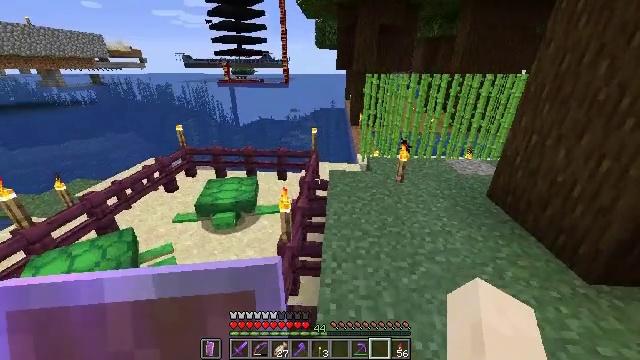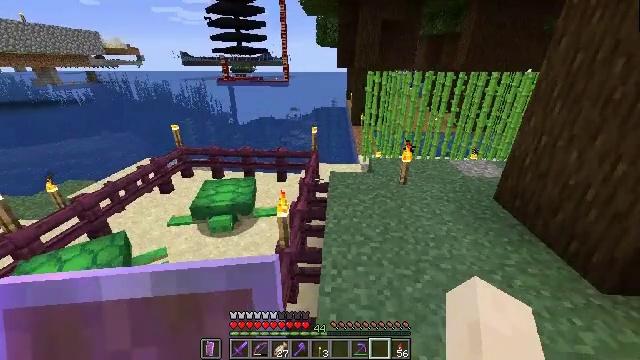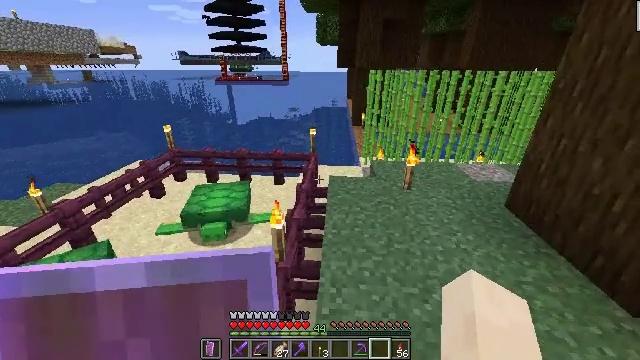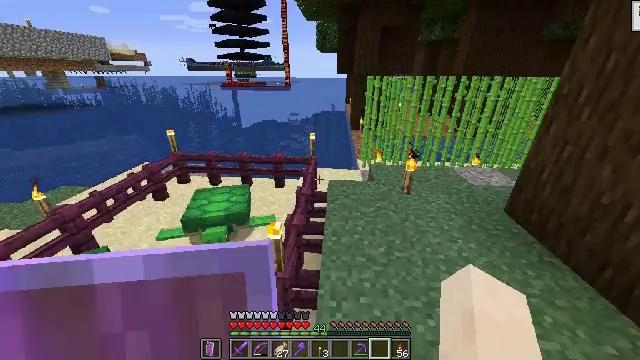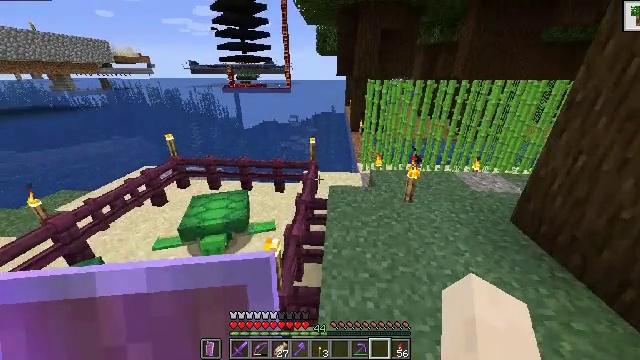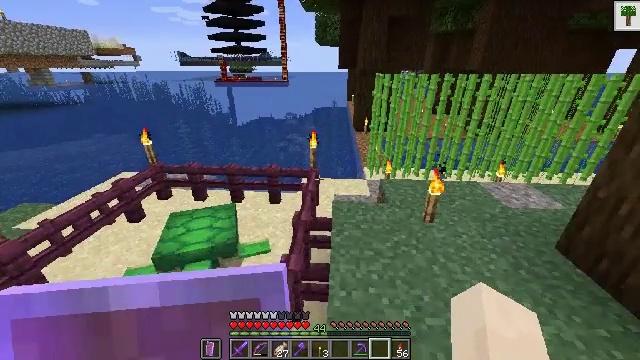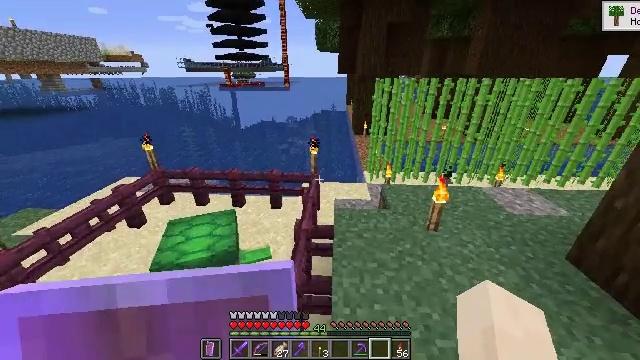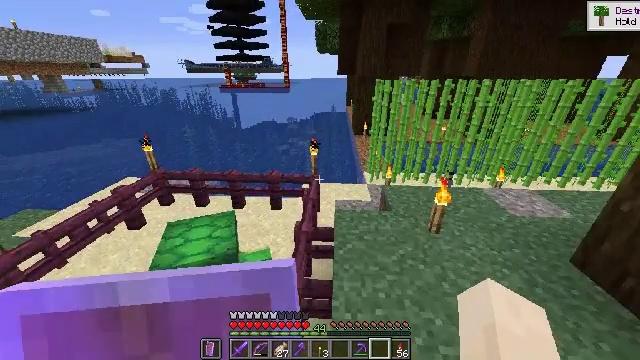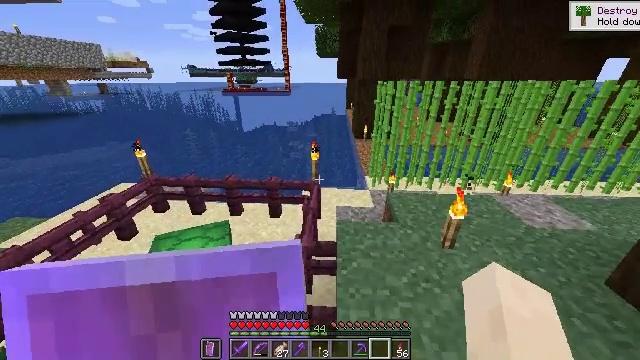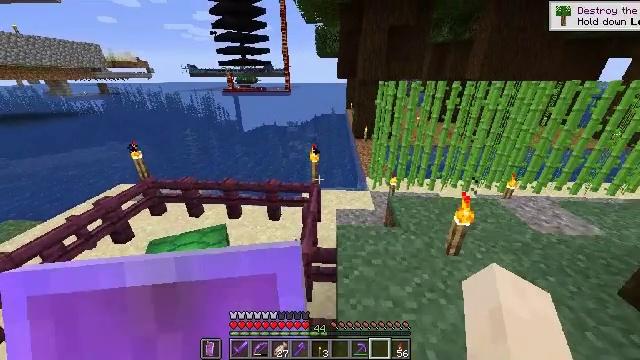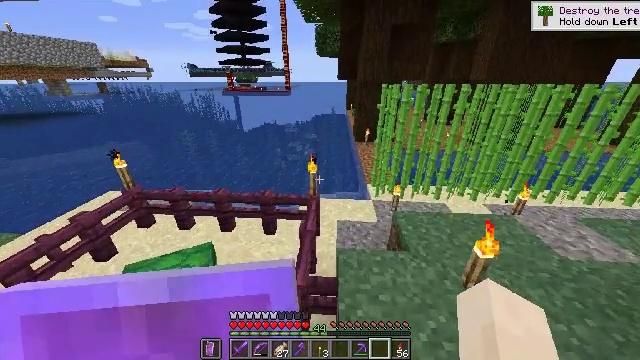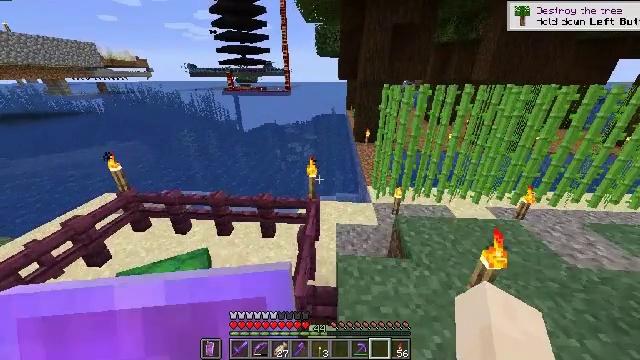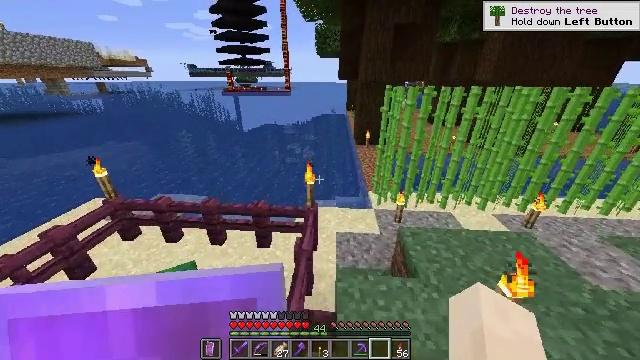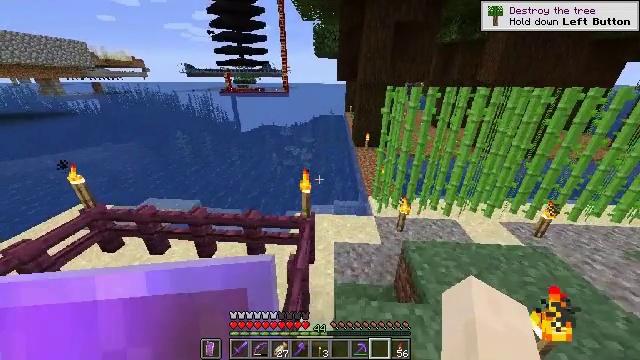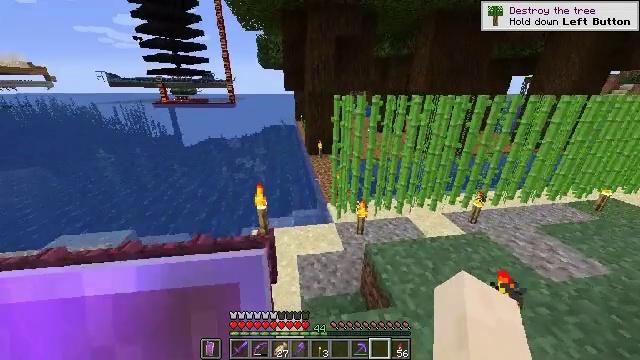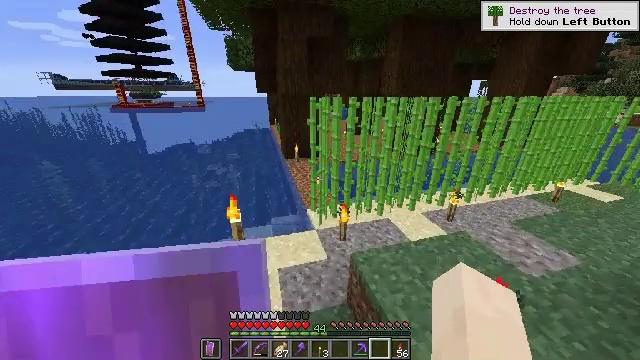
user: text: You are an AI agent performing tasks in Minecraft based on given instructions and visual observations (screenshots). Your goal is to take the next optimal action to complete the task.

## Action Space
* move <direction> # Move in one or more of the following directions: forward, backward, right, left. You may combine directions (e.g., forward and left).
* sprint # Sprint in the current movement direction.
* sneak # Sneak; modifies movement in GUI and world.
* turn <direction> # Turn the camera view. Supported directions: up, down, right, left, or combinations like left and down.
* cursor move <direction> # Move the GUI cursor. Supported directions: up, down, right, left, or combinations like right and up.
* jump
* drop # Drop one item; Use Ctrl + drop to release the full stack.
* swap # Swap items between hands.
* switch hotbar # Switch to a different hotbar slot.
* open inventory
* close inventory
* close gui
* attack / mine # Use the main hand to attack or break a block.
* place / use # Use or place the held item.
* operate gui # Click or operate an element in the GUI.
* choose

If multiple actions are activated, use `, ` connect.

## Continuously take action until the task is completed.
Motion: motion action
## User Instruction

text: Use a pickaxe to mine the bone block.
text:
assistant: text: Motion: move forward, sprint, jump
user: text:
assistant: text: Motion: move forward, sprint
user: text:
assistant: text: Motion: move forward, sprint
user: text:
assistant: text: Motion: move forward, sprint
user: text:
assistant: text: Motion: move forward, sprint
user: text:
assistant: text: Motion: move forward, sprint
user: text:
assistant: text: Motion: move forward, sprint
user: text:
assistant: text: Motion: move forward, sprint
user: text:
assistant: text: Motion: move forward, sprint
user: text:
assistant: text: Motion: move forward, sprint
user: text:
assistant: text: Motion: move forward, sprint
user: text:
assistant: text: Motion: move forward, sprint
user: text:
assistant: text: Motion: move forward, sprint
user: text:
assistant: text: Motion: move forward, sprint, turn right and up
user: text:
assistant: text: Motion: move forward, sprint, turn right
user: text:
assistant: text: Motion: move forward, sprint
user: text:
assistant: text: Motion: move forward, sprint
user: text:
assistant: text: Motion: move forward, sprint
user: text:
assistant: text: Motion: move forward, sprint
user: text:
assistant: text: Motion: move forward, sprint
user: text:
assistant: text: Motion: move forward, sprint
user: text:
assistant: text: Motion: move forward, sprint
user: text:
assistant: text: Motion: move forward, sprint
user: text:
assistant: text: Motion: move forward, sprint
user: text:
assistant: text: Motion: move forward, sprint
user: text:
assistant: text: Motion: move forward, sprint
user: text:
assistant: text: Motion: move forward, sprint
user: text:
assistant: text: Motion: sprint
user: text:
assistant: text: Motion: sprint, turn left, jump
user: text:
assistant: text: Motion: move forward, sprint, turn left, jump